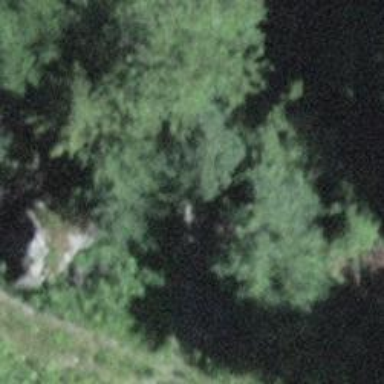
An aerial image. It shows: Culvert tunnel.